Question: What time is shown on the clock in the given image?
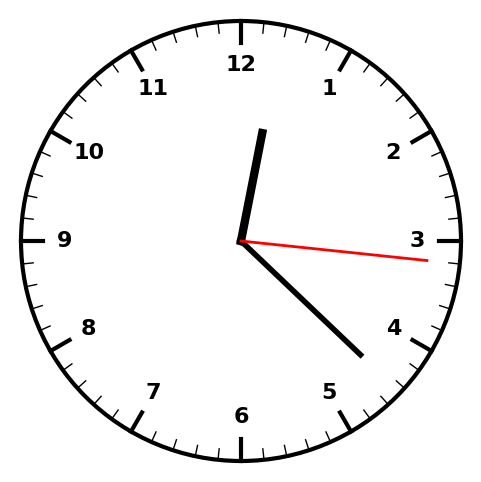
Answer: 12:22:16